Question: Here is my data and plot
'''
nmar <- seq (1, 100, 5)
position= rep(nmar, 5)
n = length (nmar )
chr = rep(1:5, each = n )
mapdata <- data.frame (chr, position,
snpname = paste("SNP-", 1:length (position), sep = ""))
mapdata
chr.lab = 1 ; mbar.col = "blue"
layout(matrix(c(1,1,2),nc=1)) # works for two but I need to extend it to
n (which is level of chr = 5)
# plot level 1
mapdata1 <- mapdata[mapdata$chr == 1,]
m <- par()$mar
m[1] <- m[3] <- 0
par(mar=m)
# Set the limits of the plot
plot(mapdata1$position,mapdata1$position-mapdata1$position, type="n",
axes=FALSE,
xlab="", ylab="Chromsome", yaxt="n" )
polygon(
c(0,max(mapdata1$position + 0.08 * max(mapdata1$position)),max(mapdata1$position)+
0.08 * max(mapdata1$position),0),
.2*c(-0.3,-0.3,0.3,0.3),
col= mbar.col
)
segments(mapdata1$position, -.3, mapdata1$position, .3 )
text(mapdata1$position, -.7, mapdata1$snpname, srt = 90, cex.lab = chr.lab)
text(mapdata1$position, .7, mapdata1$position,cex.lab = chr.lab )
text(0, labels = c("Chr 2"))
'''
Second level
'''
# plot level 2
mapdata2 <- mapdata[mapdata$chr == 2,]
m <- par()$mar
m[1] <- m[3] <- 0
par(mar=m)
# Set the limits of the plot
plot(mapdata2$position,mapdata2$position-mapdata1$position, type="n", axes=FALSE,
xlab="", ylab="Chromsome", yaxt="n" )
polygon(
c(0,max(mapdata2$position + 0.08 * max(mapdata2$position)),max(mapdata2$position)+
0.08 * max(mapdata2$position),0),
.2*c(-0.3,-0.3,0.3,0.3),
col= mbar.col
)
segments(mapdata2$position, -.3, mapdata2$position, .3 )
text(mapdata2$position, -.7, mapdata2$snpname, srt = 90, cex.lab = chr.lab)
text(mapdata2$position, .7, mapdata2$position,cex.lab = chr.lab )
text(0, labels = c("Chr 2"))
'''
Output

(1) How can I automate the process for n levels - extending similar plot to n levels of chr
(2) If you see the barsize with same specification has changed, may be due to different plot area. How can I adjust it so make all plots identical?
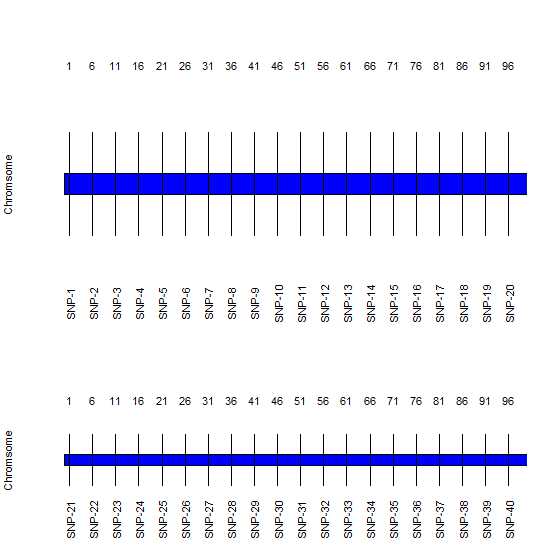
Answer: 'ggplot' is definitely the way to go here. But if you really want to stick with base 'plot', then this function would work:
'''
plot.as.stack= function(mapdata1, mbar.col = "blue"){
# mapdata1 <- mapdata[mapdata$chr == chr,]
m <- par()$mar
m[1] <- m[3] <- 0
par(mar=m)
# Set the limits of the plot
plot(mapdata1$position,mapdata1$position-mapdata1$position, type="n",
axes=FALSE,
xlab="", ylab="Chromsome", yaxt="n" )
polygon(
c(0,max(mapdata1$position + 0.08 * max(mapdata1$position)),max(mapdata1$position)+
0.08 * max(mapdata1$position),0),
.2*c(-0.3,-0.3,0.3,0.3),
col= mbar.col
)
segments(mapdata1$position, -.3, mapdata1$position, .3 )
text(mapdata1$position, -.7, mapdata1$snpname, srt = 90, cex.lab = chr.lab)
text(mapdata1$position, .7, mapdata1$position,cex.lab = chr.lab )
text(0, labels = paste("Chr",unique(mapdata1$chr)))
}
# Example Run.
par(mfrow=c(length(unique(mapdata$chr)),1))
x=by(mapdata,factor(mapdata$chr),plot.as.stack) # Assigned to x to prevent output
par(mfrow=c(1,1))
'''
As you can see, I just took your code, put it into a function, and then ran 'by' on it. Note that this would run the function on of the levels of 'chr'. You could modify it so that the function takes the value of chr instead:
'''
plot.as.stack = function(chr){
mapdata1 <- mapdata[mapdata$chr == chr,]
...
}
'''
And then run the function with values of chr:
'''
par(mfrow=c(5,1))
sapply(1:5,plot.as.stack)
par(mfrow=c(1,1))
'''